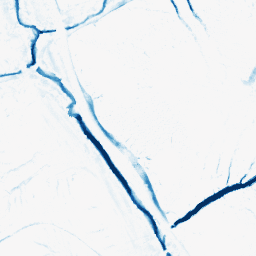
Category: morphological
Decomposition family: morphological
Decomposition parameters: operation: closing
size: 5
Upsampling method: lanczos
Upsampling parameters: scale: 4
Upsampling scale: 4